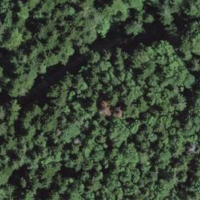
EUNIS habitat code: 44
Species observed at this site:
Lathyrus vernus